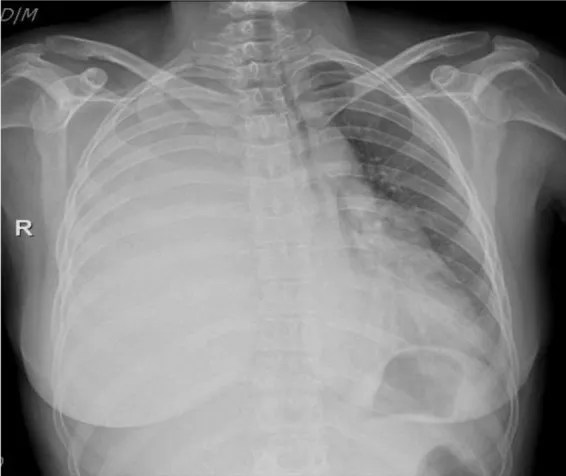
Chest X-Ray radiograph shows right side white lung and mediastinal shifting to the left.
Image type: radiology (x_ray)